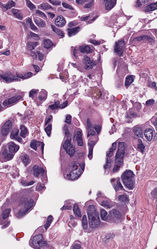
Tumor epithelial tissue: yes
Tumor-associated stroma tissue: no
Normal tissue: no